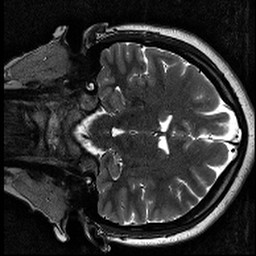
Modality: T2w
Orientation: coronal